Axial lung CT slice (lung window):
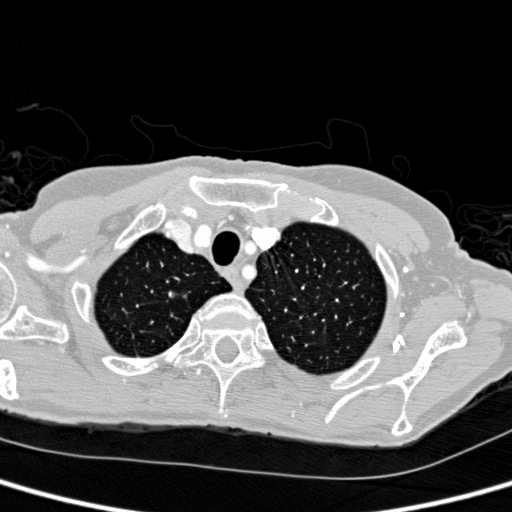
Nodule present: no